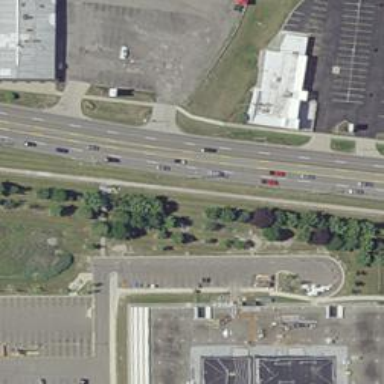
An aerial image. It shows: Secondary road with separate asphalt sidewalk.